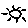
Label: sun